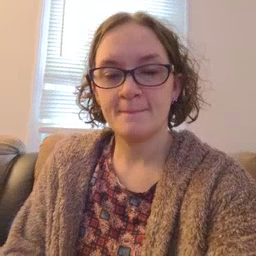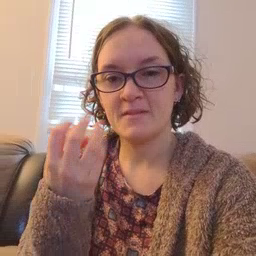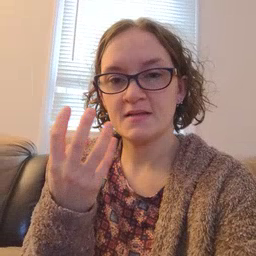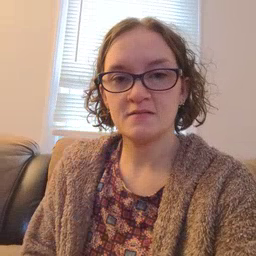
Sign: many